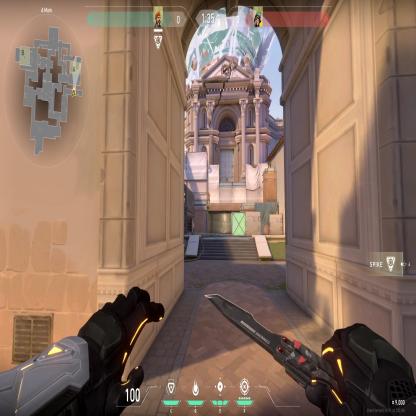
Label: enemy